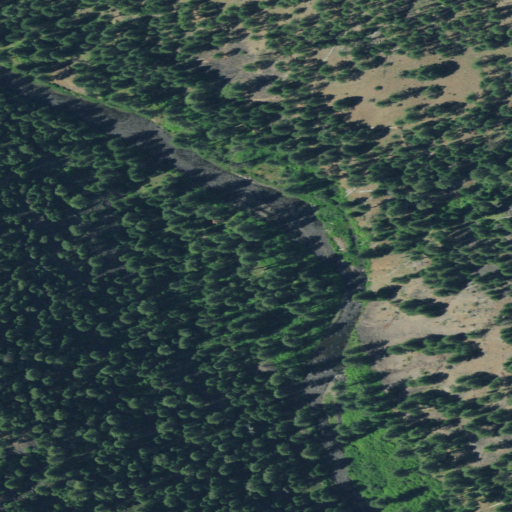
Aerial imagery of valley in Oregon named Skookum Canyon containing only evergreen forest